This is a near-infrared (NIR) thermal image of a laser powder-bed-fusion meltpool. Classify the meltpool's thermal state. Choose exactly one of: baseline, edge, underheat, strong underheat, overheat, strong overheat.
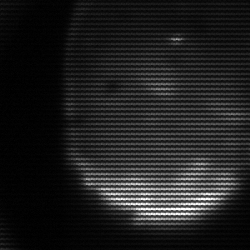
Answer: edge